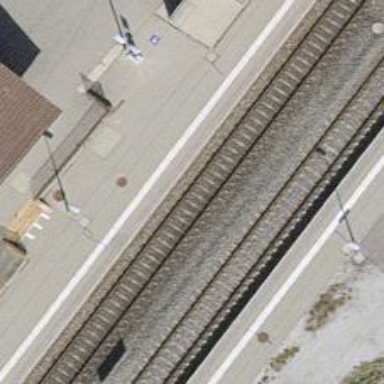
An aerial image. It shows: Railway stop with public transport stop position.